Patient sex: M
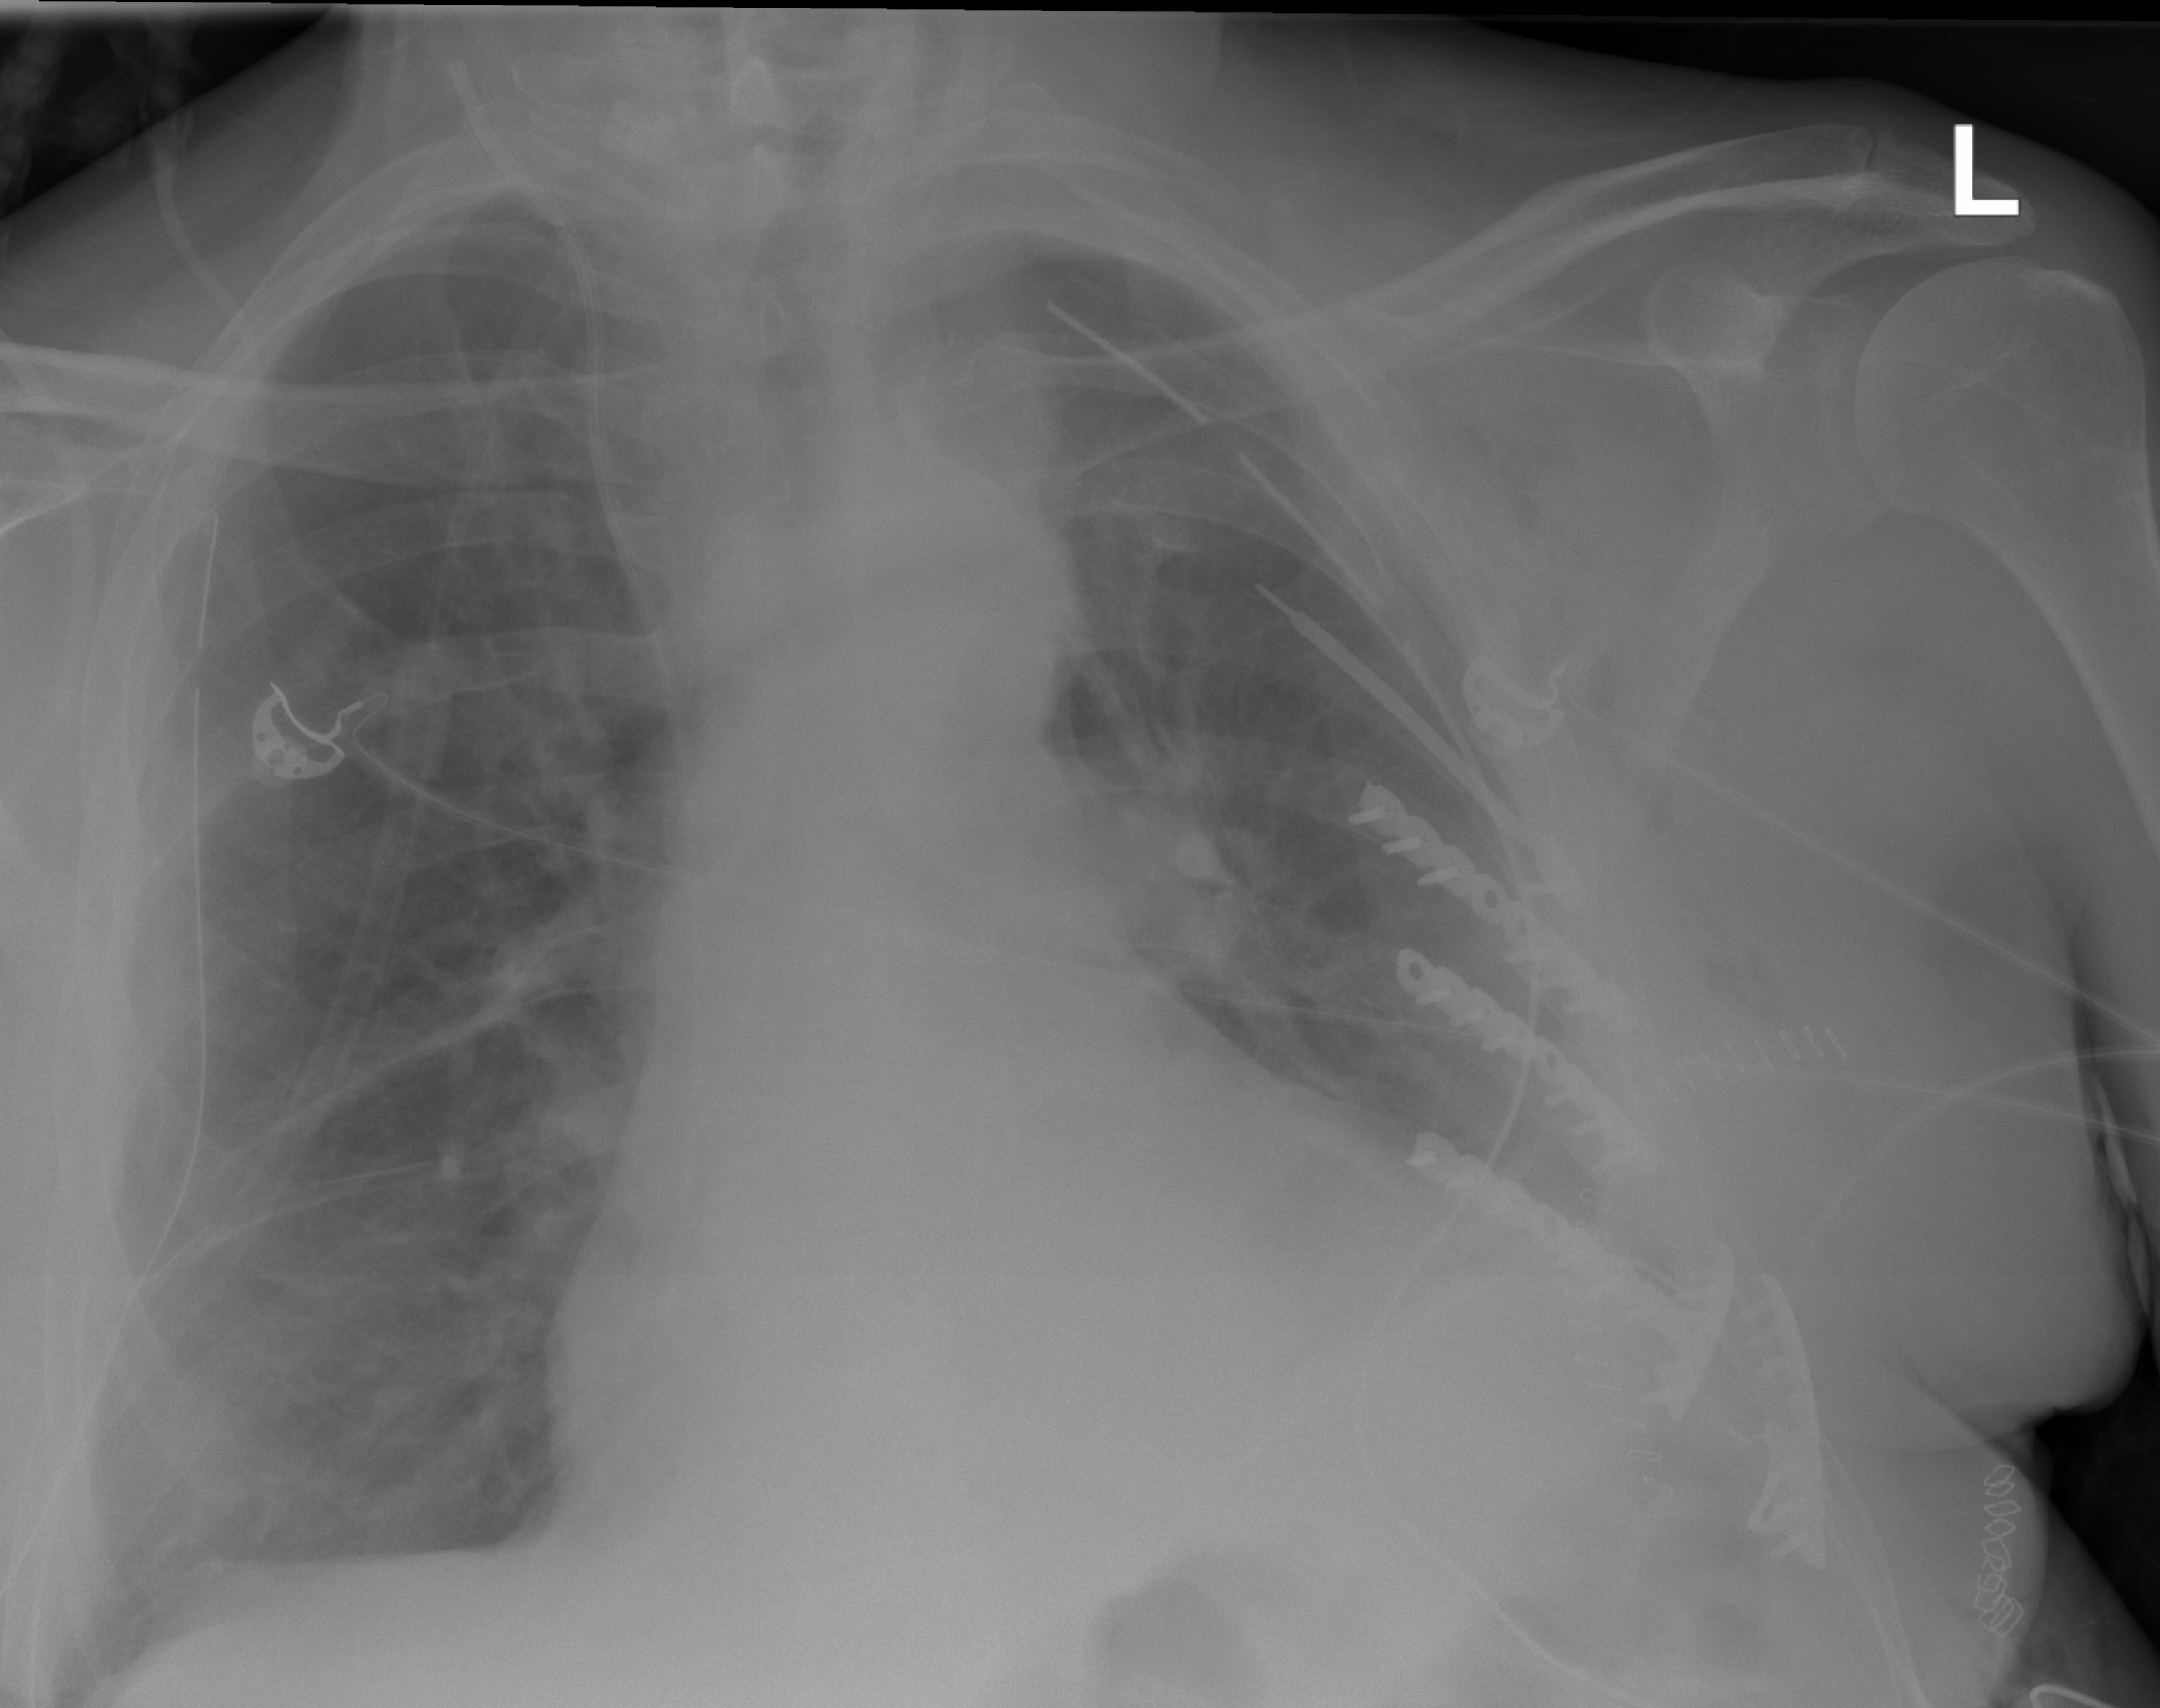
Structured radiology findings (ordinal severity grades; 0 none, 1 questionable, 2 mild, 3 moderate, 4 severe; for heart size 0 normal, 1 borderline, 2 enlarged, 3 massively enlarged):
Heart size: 1
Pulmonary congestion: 0
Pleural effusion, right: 0
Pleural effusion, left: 0
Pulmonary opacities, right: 0
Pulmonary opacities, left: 0
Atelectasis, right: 0
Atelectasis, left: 2